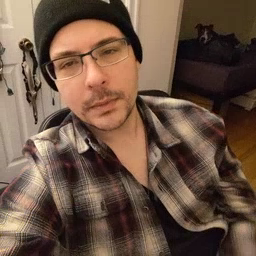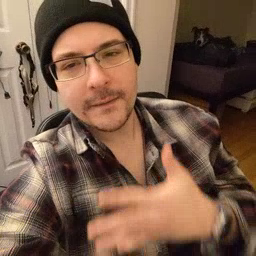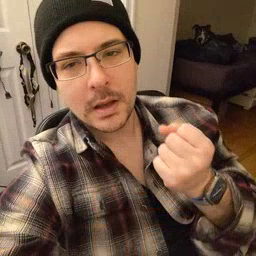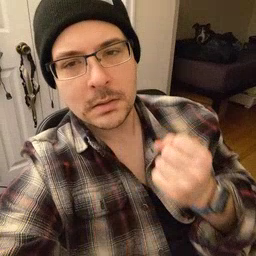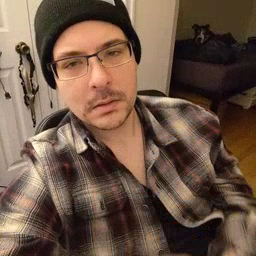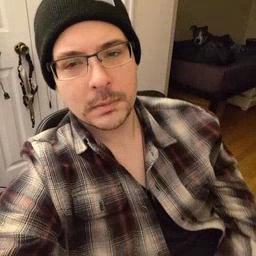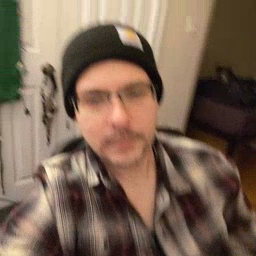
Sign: fast